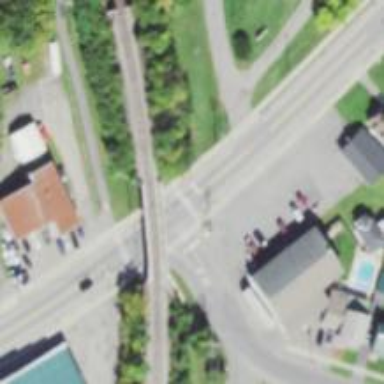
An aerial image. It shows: Marked crossing on the road.